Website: apple-inc
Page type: customer-info-address
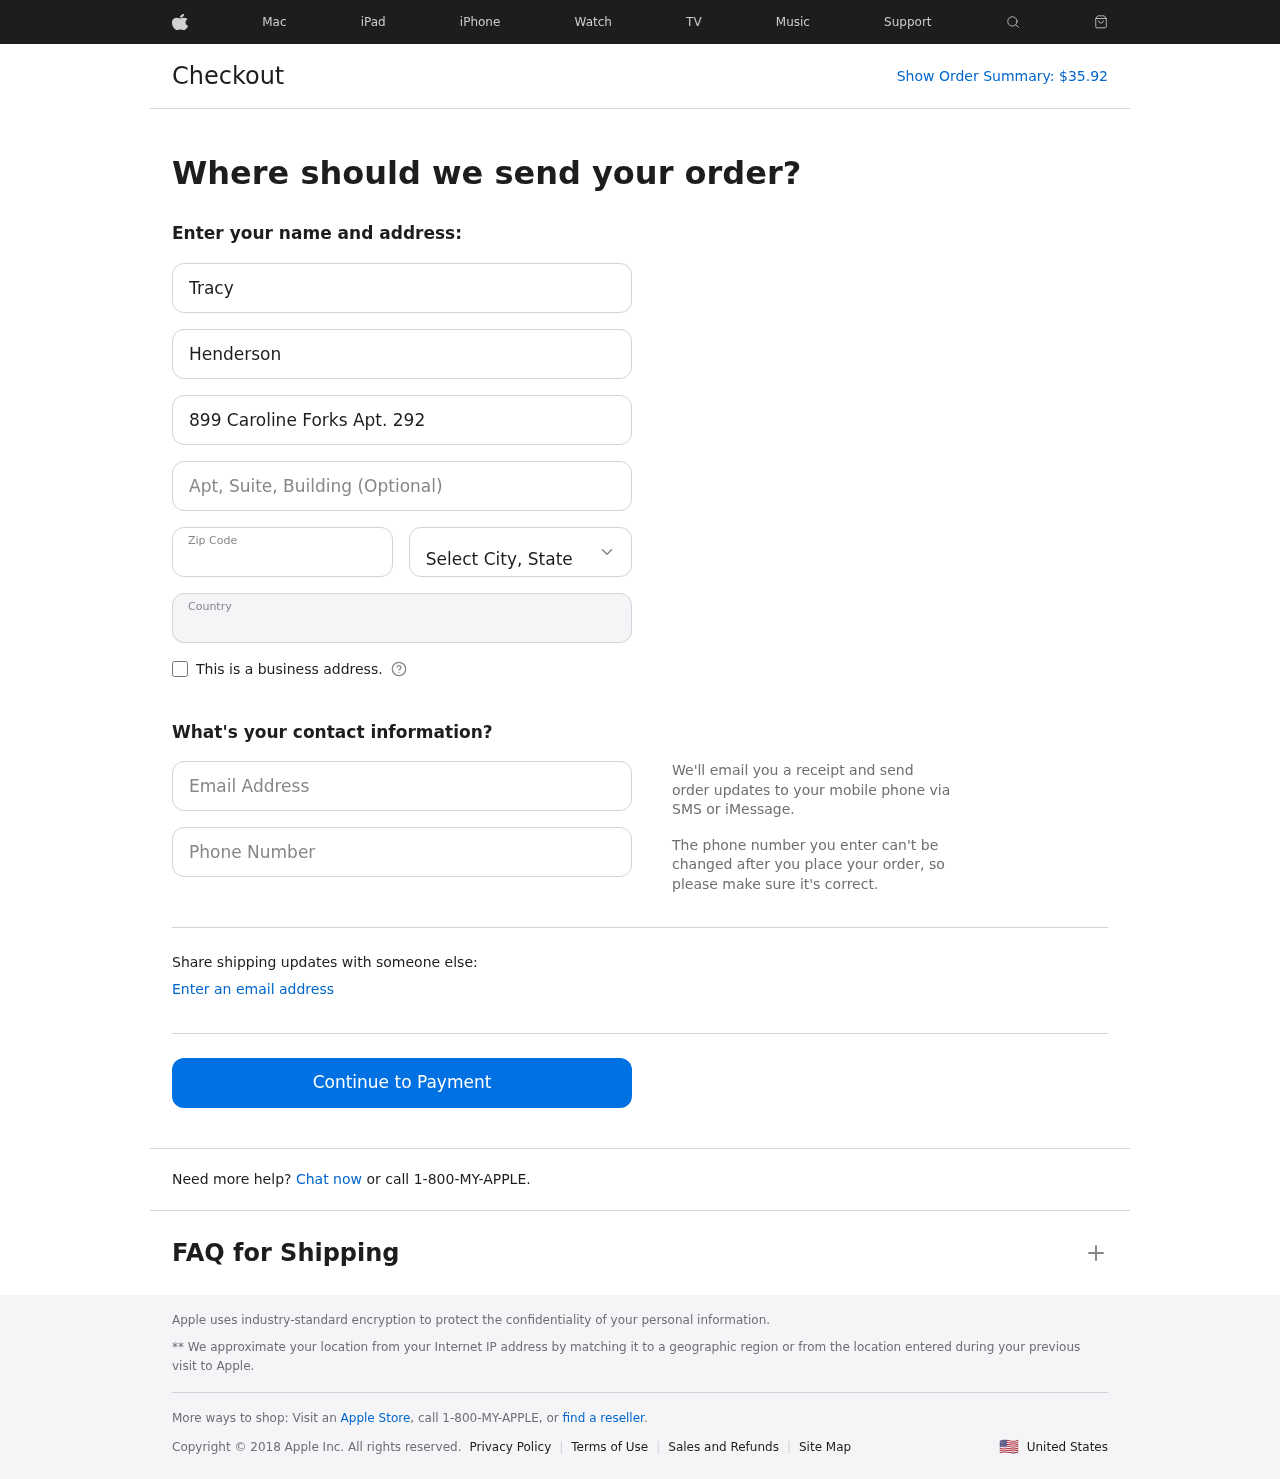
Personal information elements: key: PII_CITY_STATE
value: West Amy, MN
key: PII_COUNTRY
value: United States
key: PII_EMAIL
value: thenderson@hotmail.com
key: PII_FIRSTNAME
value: Tracy
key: PII_LASTNAME
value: Henderson
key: PII_PHONE
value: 9335477798
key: PII_POSTCODE
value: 78394
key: PII_STREET
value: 899 Caroline Forks Apt. 292
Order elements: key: ORDER_TOTAL
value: $35.92